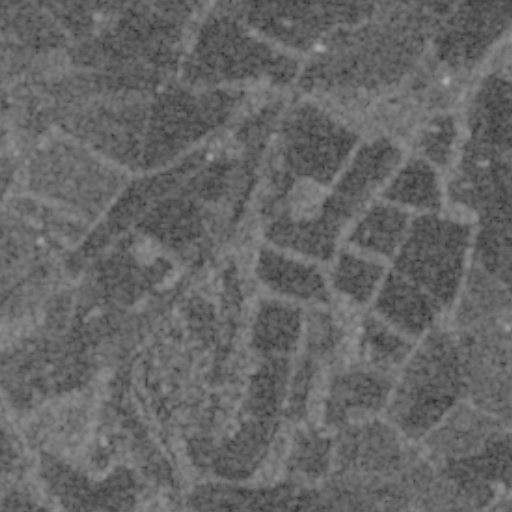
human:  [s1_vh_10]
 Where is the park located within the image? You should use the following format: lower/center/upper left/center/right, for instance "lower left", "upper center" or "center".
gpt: The park is located in the upper right of the image.
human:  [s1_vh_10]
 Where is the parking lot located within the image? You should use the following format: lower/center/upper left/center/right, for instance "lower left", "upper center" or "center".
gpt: The parking lot is located in the lower right of the image.
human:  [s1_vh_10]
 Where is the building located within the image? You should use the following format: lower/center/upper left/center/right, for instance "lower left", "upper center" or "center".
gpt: There is no building in the image.

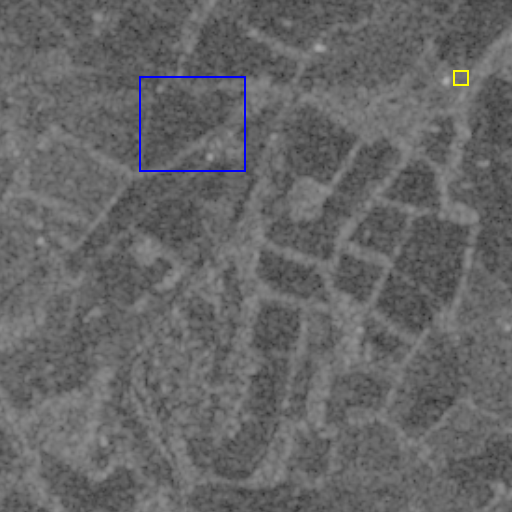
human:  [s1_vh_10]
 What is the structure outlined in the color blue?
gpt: The structure outlined in blue is a crop field.
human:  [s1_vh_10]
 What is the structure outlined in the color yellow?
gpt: The structure outlined in yellow is a park.
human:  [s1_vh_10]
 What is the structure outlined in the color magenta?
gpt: There is no magenta outline.